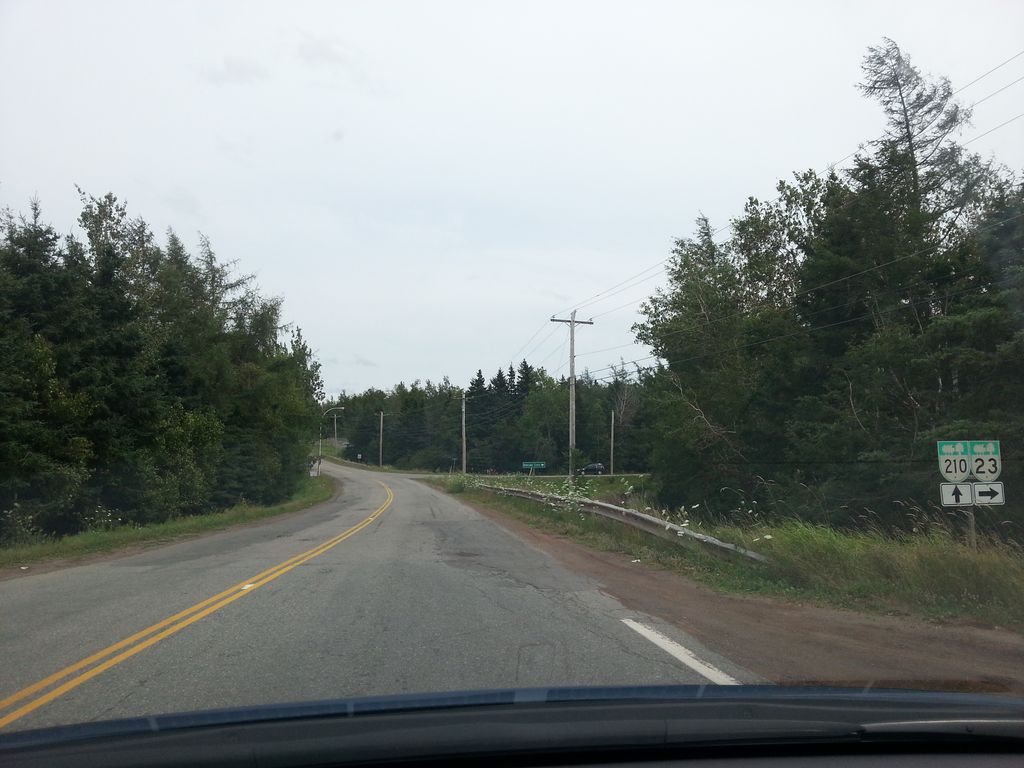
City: charlottetown